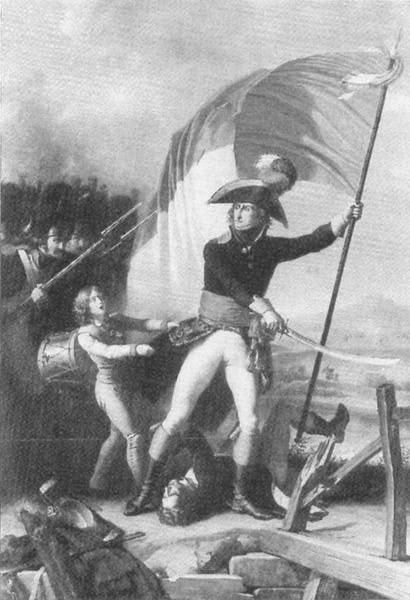
Titel: Augereau sur le pont d'Arcole
Künstler: Charles Thévenin
Standort: Versailles
Institution: Musée National du Château de Versailles et de Trianon
Schlagwörter: angriff, berg, feder, gemälde, himmel, kampf, kämpfer, mann, schatten, weiß, wolken, landschaft, menschen, frankreich, frau, grau, holz, hut, licht, männer, rücken, schwarz, szene, zeichnung, blick, gürtel, zaun, hose, mütze, federn, halten, historie, leiche, stehen, stein, steine, tod, tot, toter, bildnis, porträt, wind, brücke, boden, haare, kind, locken, federbusch, schärpe, stab, fahne, flagge, trikolore, berge, figuren, franzosen, krieg, schlacht, steg, tricolore, wehen, gefolge, soldaten, balken, junge, knabe, schwarz-weiß, militär, revolution, schwert, säbel, uniform, uniformen, waffen, revolte, soldat, waffe, napoleon, degen, dreispitz, offizier, stiefel, trommel, armee, heer, sieg, helme, gewehr, fall, general, speer, gewehre, trommler, heroisch, vorwärts, nation, zeichung, bajonett, schwenken, verkünden, bajonette, bonaparte, drapeau, etendart, gros, hissen, meissonier, sabre, stein zaun, truppen, verkündung, bilnis, soldatenrock, page, kamof, bajomette